【题型】选择题　【知识点】平面几何　【难度】easy
下列四个图案中，是轴对称图形的是（ \quad\quad）

  A.

  B.

  C.

  D.

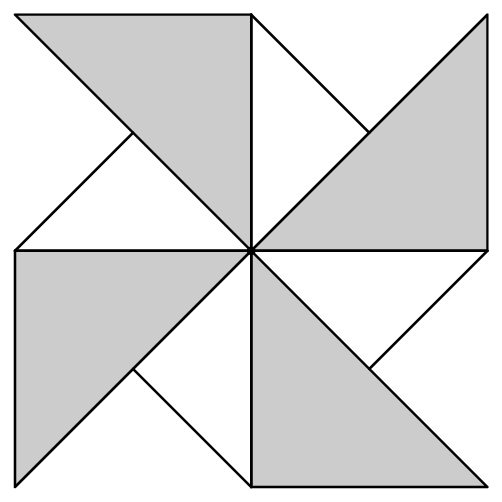
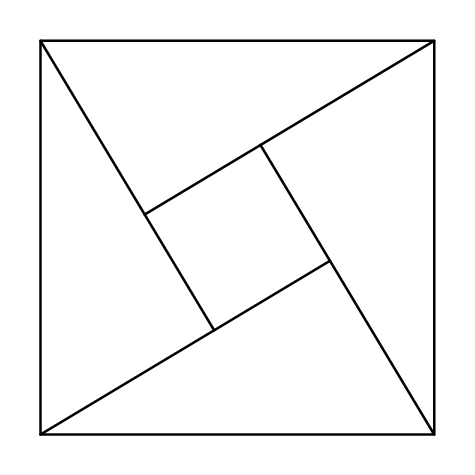
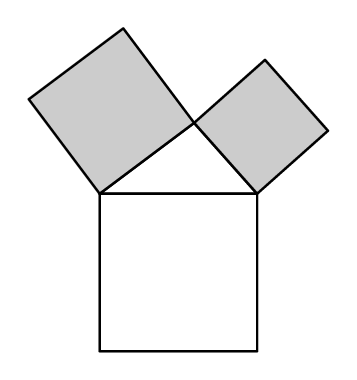
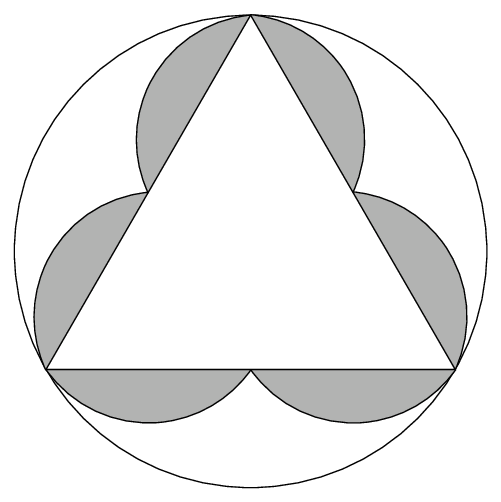
【解答】
【答案】D.

【分析】本题考查轴对称图形的定义，寻找每个图案的对称轴是解题关键.

如果一个图形沿一条直线折叠后，直线两旁的部分能够互相重合，这个图形就是轴对称图形.根据定义依次判断各选项即可.

【详解】解:

选项 A: 无对称轴，沿任意直线折叠后两部分无法重合，不是轴对称图形;

选项 B: 无对称轴，图形为中心对称但非轴对称，不是轴对称图形;

选项 C: 无对称轴，折叠后两部分无法重合，不是轴对称图形;

选项 D: 存在一条竖直的对称轴，沿对称轴折叠后，直线两旁的图形能完全重合，是轴对称图形.

故选: D.